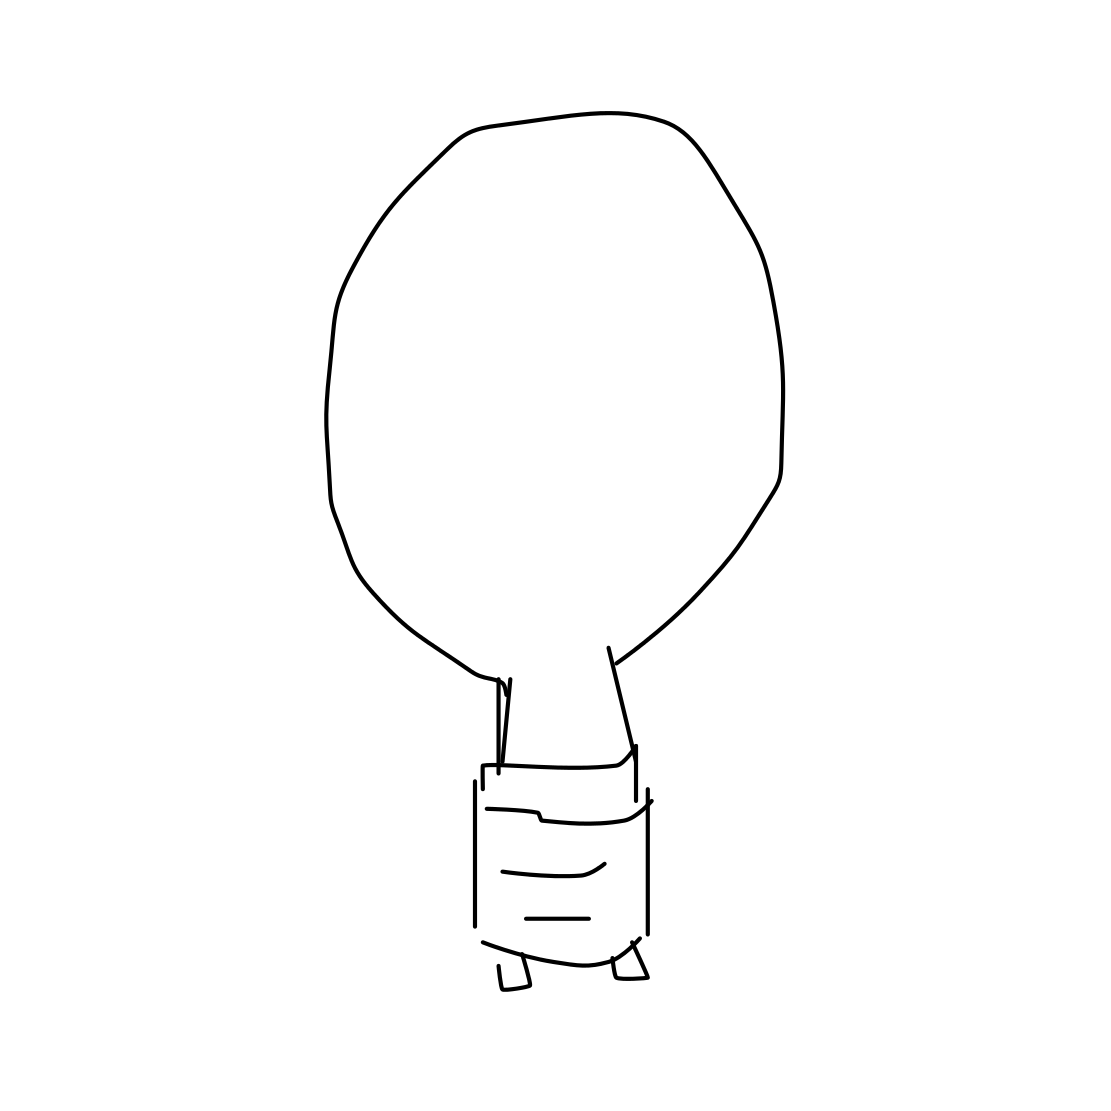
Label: lightbulb